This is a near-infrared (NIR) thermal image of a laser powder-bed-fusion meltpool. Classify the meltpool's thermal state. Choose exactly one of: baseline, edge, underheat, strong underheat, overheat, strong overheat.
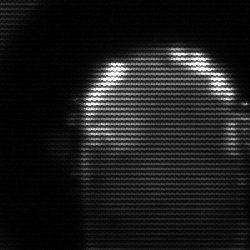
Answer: baseline